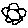
Label: flower